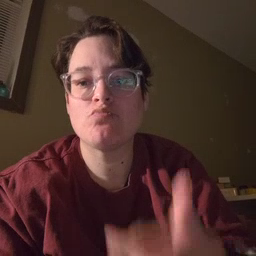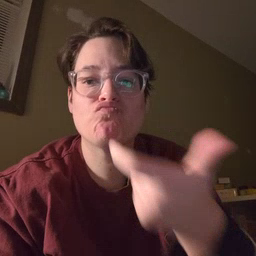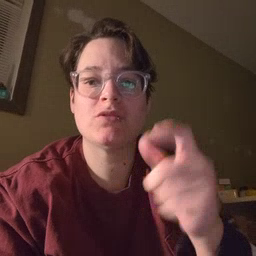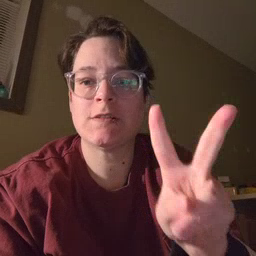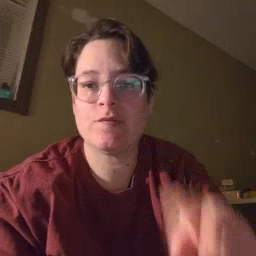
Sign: TV